Interaction volume radius: 5 \u00c5
Interaction volume height: 15 \u00c5
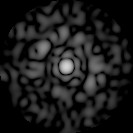
Disorder parameter: 0.8255